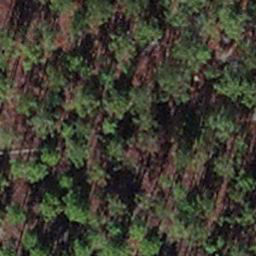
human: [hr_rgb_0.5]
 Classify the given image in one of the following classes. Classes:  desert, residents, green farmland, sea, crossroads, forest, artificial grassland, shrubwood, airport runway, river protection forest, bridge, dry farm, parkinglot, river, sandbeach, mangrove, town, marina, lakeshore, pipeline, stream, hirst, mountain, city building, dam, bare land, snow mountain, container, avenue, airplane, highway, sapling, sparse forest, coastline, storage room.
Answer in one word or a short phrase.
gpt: sapling